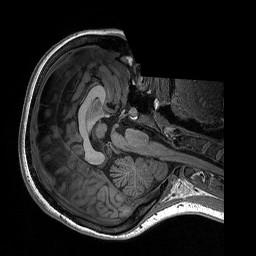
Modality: T1w
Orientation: axial
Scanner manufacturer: siemens
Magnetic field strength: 3 T